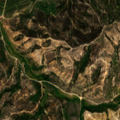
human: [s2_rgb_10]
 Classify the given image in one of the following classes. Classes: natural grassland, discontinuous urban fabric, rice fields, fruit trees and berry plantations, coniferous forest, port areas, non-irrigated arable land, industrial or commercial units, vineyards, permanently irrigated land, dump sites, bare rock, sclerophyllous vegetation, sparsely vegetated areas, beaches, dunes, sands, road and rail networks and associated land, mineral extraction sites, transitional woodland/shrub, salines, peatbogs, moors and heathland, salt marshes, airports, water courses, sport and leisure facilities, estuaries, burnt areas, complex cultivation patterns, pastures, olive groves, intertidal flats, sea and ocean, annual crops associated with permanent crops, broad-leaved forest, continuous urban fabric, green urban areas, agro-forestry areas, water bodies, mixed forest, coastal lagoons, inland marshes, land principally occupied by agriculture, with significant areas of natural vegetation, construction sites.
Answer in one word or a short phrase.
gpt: rice fields, broad-leaved forest, mixed forest, transitional woodland/shrub